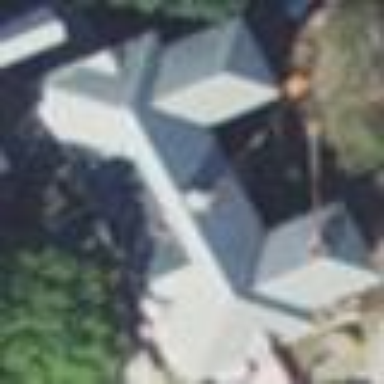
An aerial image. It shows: University building with hipped roof shape.